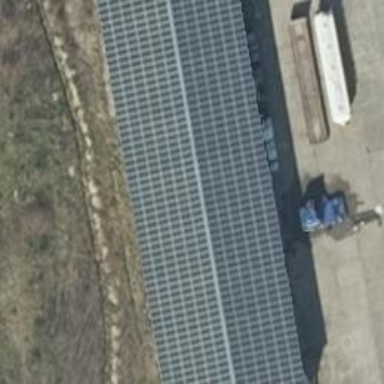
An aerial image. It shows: Solar-powered generator using photovoltaic technology. This small installation generates electricity through solar photovoltaic panels.